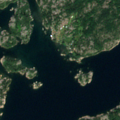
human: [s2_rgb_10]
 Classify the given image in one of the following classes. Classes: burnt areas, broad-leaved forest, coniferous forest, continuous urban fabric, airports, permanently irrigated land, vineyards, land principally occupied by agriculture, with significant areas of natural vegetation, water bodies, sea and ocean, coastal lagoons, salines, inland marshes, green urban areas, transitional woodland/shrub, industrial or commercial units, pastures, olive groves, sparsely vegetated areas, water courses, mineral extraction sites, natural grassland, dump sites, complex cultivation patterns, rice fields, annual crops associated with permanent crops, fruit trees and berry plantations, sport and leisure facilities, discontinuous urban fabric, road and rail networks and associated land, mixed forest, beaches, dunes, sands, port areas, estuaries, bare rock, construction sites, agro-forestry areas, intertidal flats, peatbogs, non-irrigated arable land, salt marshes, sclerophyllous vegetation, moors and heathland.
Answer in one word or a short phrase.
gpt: land principally occupied by agriculture, with significant areas of natural vegetation, mixed forest, sea and ocean